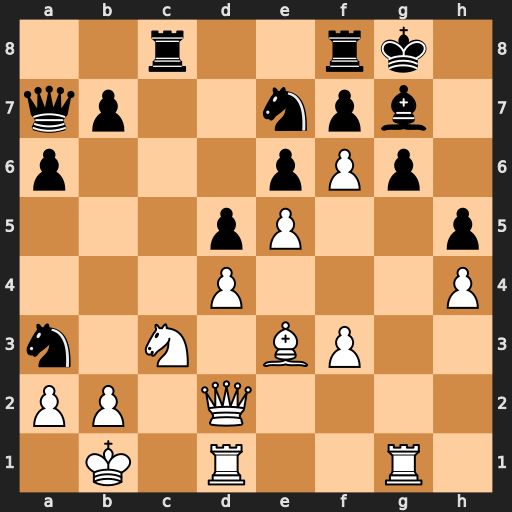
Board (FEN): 2r2rk1/qp2npb1/p3pPp1/3pP2p/3P3P/n1N1BP2/PP1Q4/1K1R2R1
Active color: w
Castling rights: -
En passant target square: -
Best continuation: bxa3 Bxf6 exf6